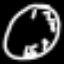
Label: clock